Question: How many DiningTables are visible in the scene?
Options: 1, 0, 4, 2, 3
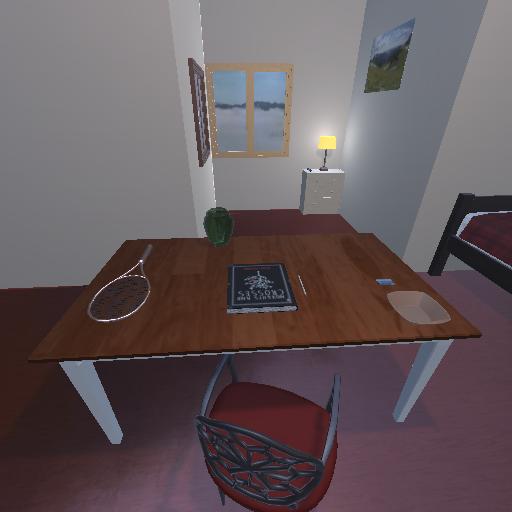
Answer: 1